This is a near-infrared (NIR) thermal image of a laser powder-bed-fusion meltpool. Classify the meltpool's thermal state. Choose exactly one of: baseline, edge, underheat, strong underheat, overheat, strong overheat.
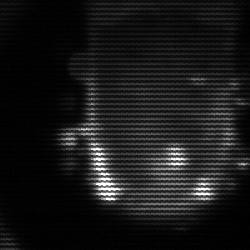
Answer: baseline